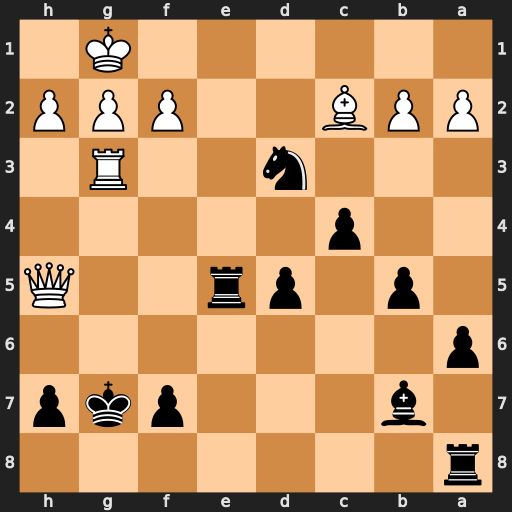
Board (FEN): r7/1b3pkp/p7/1p1pr2Q/2p5/3n2R1/PPB2PPP/6K1
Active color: b
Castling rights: -
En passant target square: -
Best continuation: Kh8 Qxe5+ Nxe5